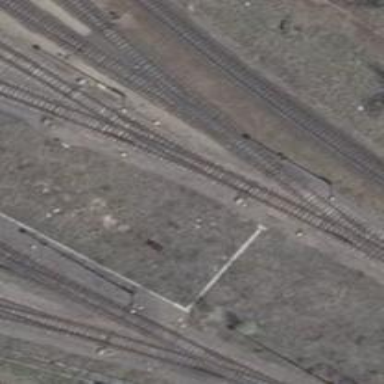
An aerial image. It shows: Railway switch.